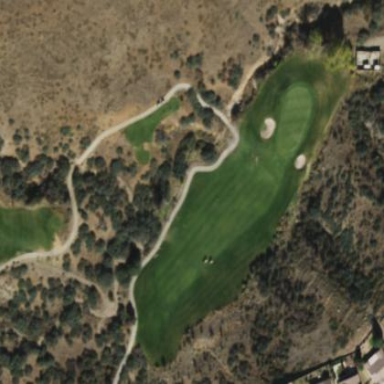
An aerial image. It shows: Rough area on grassy golf course.